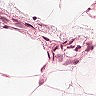
Metastatic tissue present: no